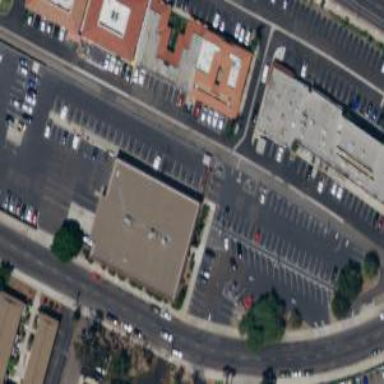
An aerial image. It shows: Post office.